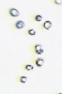
Label: Phaeocystis